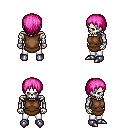
a pixel art fantasy rpg character, male body template, skeleton, brown tunic, white pants, pink plain hairstyle, metal boots, four views (front, back, left, right), 2x2 character sprite sheet, small pixel art, hard edges, no anti-aliasing